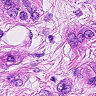
Metastatic tissue present: yes